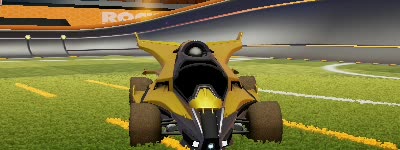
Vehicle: aftershock